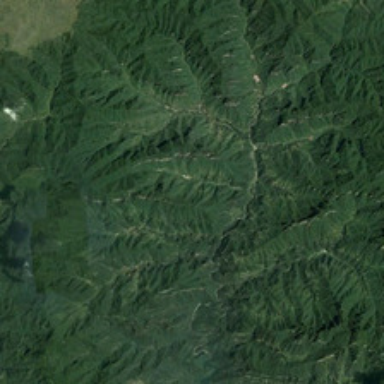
Here is a mountain with a zone of plain .